Question: My admin page currently give me this:
'''
ValueError at /admin/characters/mage/add/
Cannot assign "'Intelligence'": "CharacterAttributeLink.attribute" must be a "Attribute" instance.
'''
And looking at my 'models.py':
'''
class Skill(models.Model):
name = models.CharField(max_length=50, choices=SKILL_CHOICES)
class Attribute(models.Model):
name = models.CharField(max_length=50, choices=ATTRIBUTE_CHOICES)
class SkillLink(models.Model):
skill = models.ForeignKey('Skill', choices=SKILL_CHOICES)
class Meta:
abstract = True
class AttributeLink(models.Model):
attribute = models.ForeignKey('Attribute', choices=ATTRIBUTE_CHOICES)
class Meta:
abstract = True
class Spell(models.Model):
name = models.CharField(max_length=50)
vulgar = models.BooleanField(default=False)
# All spells have a primary arcana, and 0-Many secondary arcana.
# Each spell's arcanum have different rating. E.g. Fate 1, Prime 1
#non-optional arcana in addition to the main arcana
# arcana that are not needed to cast the spell
arcana = models.ManyToManyField('Arcana', choices=ARCANUM_CHOICES, through='SpellArcanumLink',
related_name='spell_by_arcanum')
@property
def primary_arcana(self):
return self.arcana.filter(type="primary")
@property
def secondary_arcana(self):
return self.arcana.filter(type="secondary")
@property
def optional_arcana(self):
return self.arcana.filter(type="optional")
# All spells have a 'Attribute+Skill+Primary arcana' pool for casting
skill = models.ManyToManyField('Skill', choices=SKILL_CHOICES, related_name='spell_by_skill',
through='SpellSkillLink')
attribute = models.ManyToManyField('Attribute', choices=ATTRIBUTE_CHOICES,
related_name='spell_by_attribute', through='SpellAttributeLink')
@property
def rote_skill(self):
return self.skill.filter(type="rote") if self.contested else None
@property
def rote_attribute(self):
return self.attribute.filter(type="rote") if self.contested else None
# Mages can own spells
mage = models.ManyToManyField('Mage', related_name='spell_by_mage', through='SpellMageLink')
# Optional contested skill check, e.g. 'Attribute+Skill+Primary arcana vs Attribute+Skill'
contested = models.BooleanField(default=False)
@property
def contested_attribute(self):
return self.attribute.filter(type="contested") if self.contested else None
@property
def contested_skill(self):
return self.skill.filter(type="contested") if self.contested else None
# Optional attribute to subtract from casting dicepool,
# e.g. 'Attribute+Skill+Primary arcana-Resist Attribute'
resisted = models.BooleanField(default=False)
@property
def resisted_attribute(self):
return self.attribute.filter(type="resisted") if self.resisted else None
# Spells come from books
book_ref = GenericRelation('BookReference', null=True, blank=True)
class SpellAttributeLink(SpellLink, AttributeLink):
type = models.CharField(max_length=32,
choices=(('resisted', 'resisted'), ('contested', 'contested'), ('rote', 'rote'))
)
class SpellSkillLink(SpellLink, SkillLink):
type = models.CharField(max_length=32,
choices=(('contested', 'contested'), ('rote', 'rote')), default='Rote'
)
'''
And my admin.py
'''
from django.contrib import admin
from django.contrib.contenttypes import admin as genericAdmin
class ExtraAttributeInline(admin.StackedInline):
model = SpellAttributeLink
extra = 1
can_delete = False
class ExtraSkillInline(admin.StackedInline):
model = SpellSkillLink
extra = 1
can_delete = False
class ExtraSpellArcanaInline(admin.TabularInline):
model = SpellArcanumLink
extra = 1
class SpellInline(admin.TabularInline):
model = Spell.mage.through
class SpellAdmin(admin.ModelAdmin):
inlines = [ExtraAttributeInline, ExtraSkillInline, ExtraSpellArcanaInline, BookReferenceInline]
# Register your models here.
admin.site.register(Mage, MageAdmin)
admin.site.register(Skill)
admin.site.register(Attribute)
admin.site.register(Arcana)
admin.site.register(Spell, SpellAdmin)
'''
I can't see why trying to assign Intelligence on CharacterAttributeLink.attribute is a problem. Intelligence is a problem
Here is my trace:
'''
Environment:
Request Method: POST
Request URL: http://localhost:8000/admin/characters/spell/add/?_to_field=id&_popup=1
Django Version: 1.7.1
Python Version: 3.4.2
Installed Applications:
('autocomplete_light',
'django.contrib.admin',
'django.contrib.auth',
'django.contrib.contenttypes',
'django.contrib.sessions',
'django.contrib.messages',
'django.contrib.staticfiles',
'characters')
Installed Middleware:
('django.contrib.sessions.middleware.SessionMiddleware',
'django.middleware.common.CommonMiddleware',
'django.middleware.csrf.CsrfViewMiddleware',
'django.contrib.auth.middleware.AuthenticationMiddleware',
'django.contrib.auth.middleware.SessionAuthenticationMiddleware',
'django.contrib.messages.middleware.MessageMiddleware',
'django.middleware.clickjacking.XFrameOptionsMiddleware')
Traceback:
File "C:\Python34\lib\site-packages\django\core\handlers\base.py" in get_response
111. response = wrapped_callback(request, *callback_args, **callback_kwargs)
File "C:\Python34\lib\site-packages\django\contrib\admin\options.py" in wrapper
584. return self.admin_site.admin_view(view)(*args, **kwargs)
File "C:\Python34\lib\site-packages\django\utils\decorators.py" in _wrapped_view
105. response = view_func(request, *args, **kwargs)
File "C:\Python34\lib\site-packages\django\views\decorators\cache.py" in _wrapped_view_func
52. response = view_func(request, *args, **kwargs)
File "C:\Python34\lib\site-packages\django\contrib\admin\sites.py" in inner
204. return view(request, *args, **kwargs)
File "C:\Python34\lib\site-packages\django\contrib\admin\options.py" in add_view
1454. return self.changeform_view(request, None, form_url, extra_context)
File "C:\Python34\lib\site-packages\django\utils\decorators.py" in _wrapper
29. return bound_func(*args, **kwargs)
File "C:\Python34\lib\site-packages\django\utils\decorators.py" in _wrapped_view
105. response = view_func(request, *args, **kwargs)
File "C:\Python34\lib\site-packages\django\utils\decorators.py" in bound_func
25. return func.__get__(self, type(self))(*args2, **kwargs2)
File "C:\Python34\lib\site-packages\django\db\transaction.py" in inner
394. return func(*args, **kwargs)
File "C:\Python34\lib\site-packages\django\contrib\admin\options.py" in changeform_view
1404. if all_valid(formsets) and form_validated:
File "C:\Python34\lib\site-packages\django\forms\formsets.py" in all_valid
438. if not formset.is_valid():
File "C:\Python34\lib\site-packages\django\forms\formsets.py" in is_valid
303. self.errors
File "C:\Python34\lib\site-packages\django\forms\formsets.py" in errors
277. self.full_clean()
File "C:\Python34\lib\site-packages\django\forms\formsets.py" in full_clean
326. self._errors.append(form.errors)
File "C:\Python34\lib\site-packages\django\forms\forms.py" in errors
154. self.full_clean()
File "C:\Python34\lib\site-packages\django\forms\forms.py" in full_clean
355. self._post_clean()
File "C:\Python34\lib\site-packages\django\forms\models.py" in _post_clean
408. self.instance = construct_instance(self, self.instance, opts.fields, opts.exclude)
File "C:\Python34\lib\site-packages\django\forms\models.py" in construct_instance
60. f.save_form_data(instance, cleaned_data[f.name])
File "C:\Python34\lib\site-packages\django\db\models\fields\__init__.py" in save_form_data
804. setattr(instance, self.name, data)
File "C:\Python34\lib\site-packages\django\db\models\fields\related.py" in __set__
597. self.field.rel.to._meta.object_name,
Exception Type: ValueError at /admin/characters/spell/add/
Exception Value: Cannot assign "'Intelligence'": "SpellAttributeLink.attribute" must be a "Attribute" instance.
'''

What am I doing wrong?!
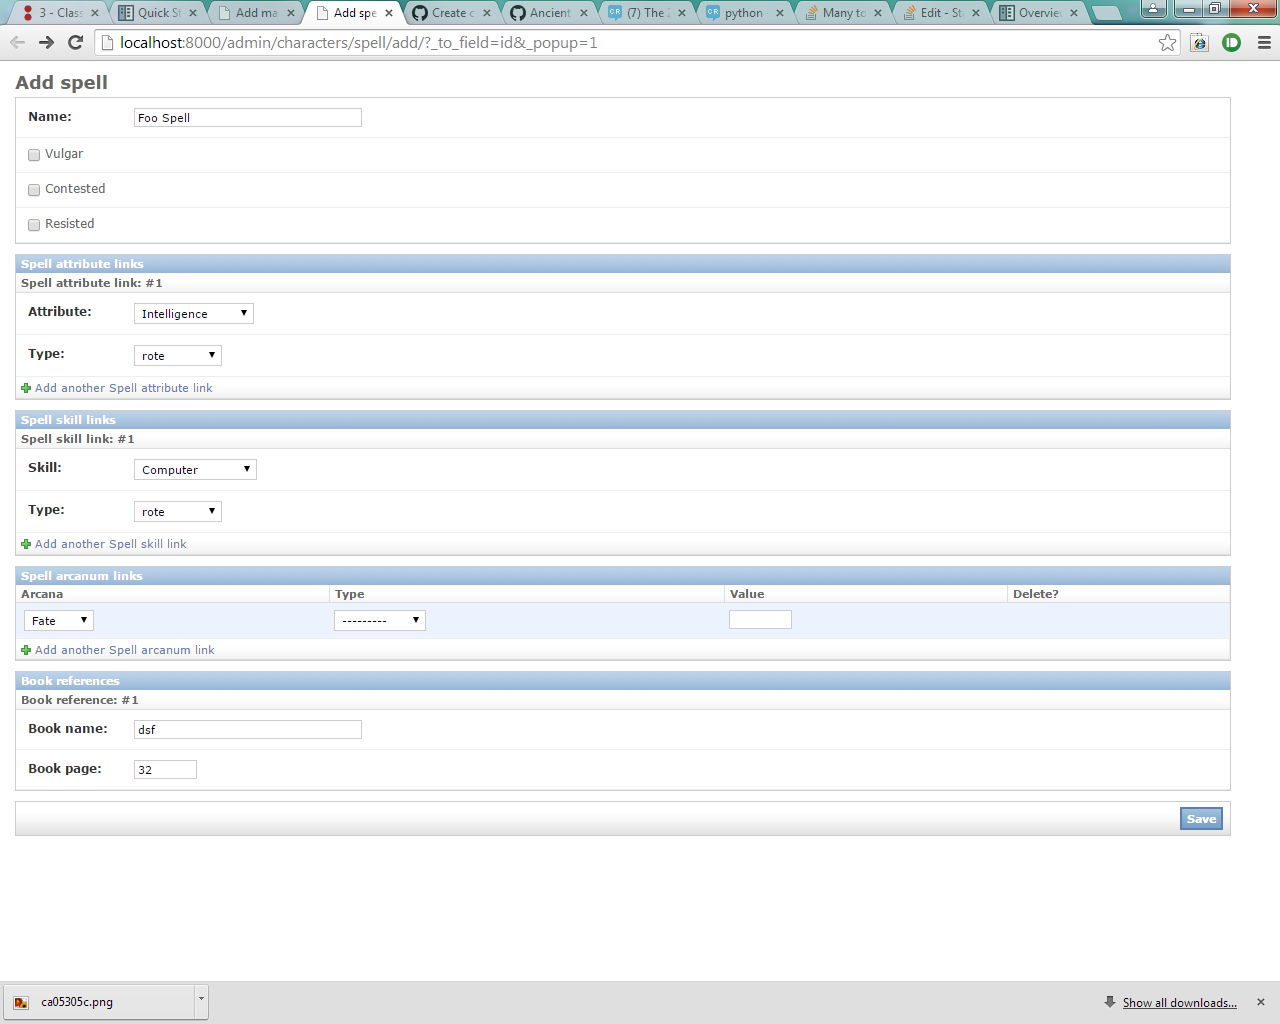
Answer: Only put 'choices' on the charfield:
'''
class Attribute(models.Model):
name = models.CharField(max_length=50, choices=ATTRIBUTE_CHOICES)
'''
Tells Django to only give you the option of selecting one of many choices from a tuple of strings.
'''
class AttributeLink(models.Model):
attribute = models.ForeignKey('Attribute', choices=ATTRIBUTE_CHOICES)
'''
Tells Django that the attribute object can only be one of many choices from a tuple of strings. 'type(attribute) != type(String)'